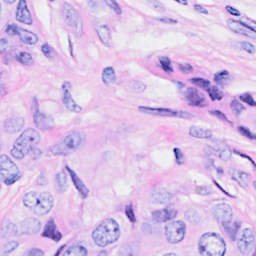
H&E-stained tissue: Breast